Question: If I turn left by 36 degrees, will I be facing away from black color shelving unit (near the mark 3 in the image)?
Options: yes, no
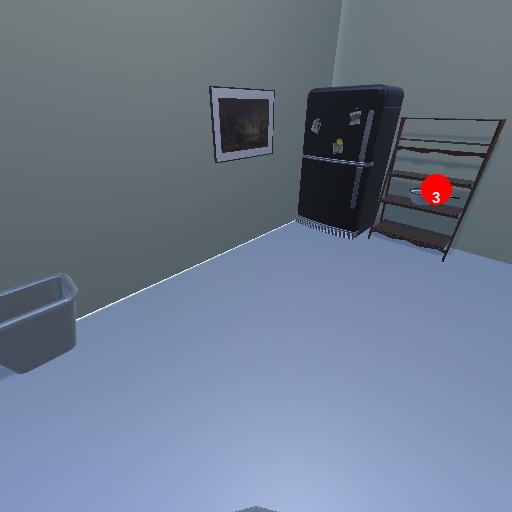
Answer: yes